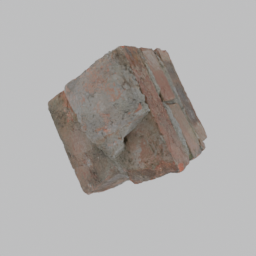
Label: architecture